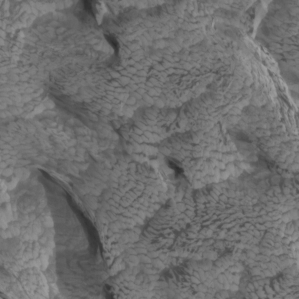
Label: non_frost